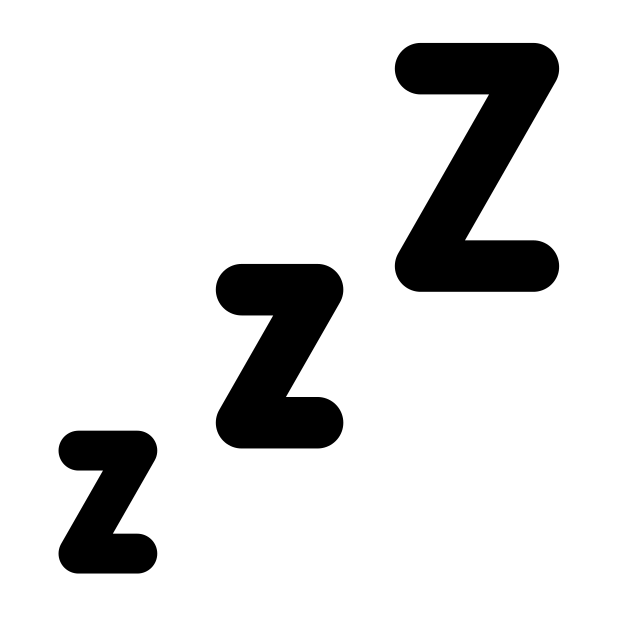
ZZZ